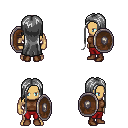
a pixel art fantasy rpg character, male body template, human, tanned skin, brown sleeveless shirt, red pants, gray extra-long hairstyle, brown shoes, shield, four views (front, back, left, right), 2x2 character sprite sheet, small pixel art, hard edges, no anti-aliasing